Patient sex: M
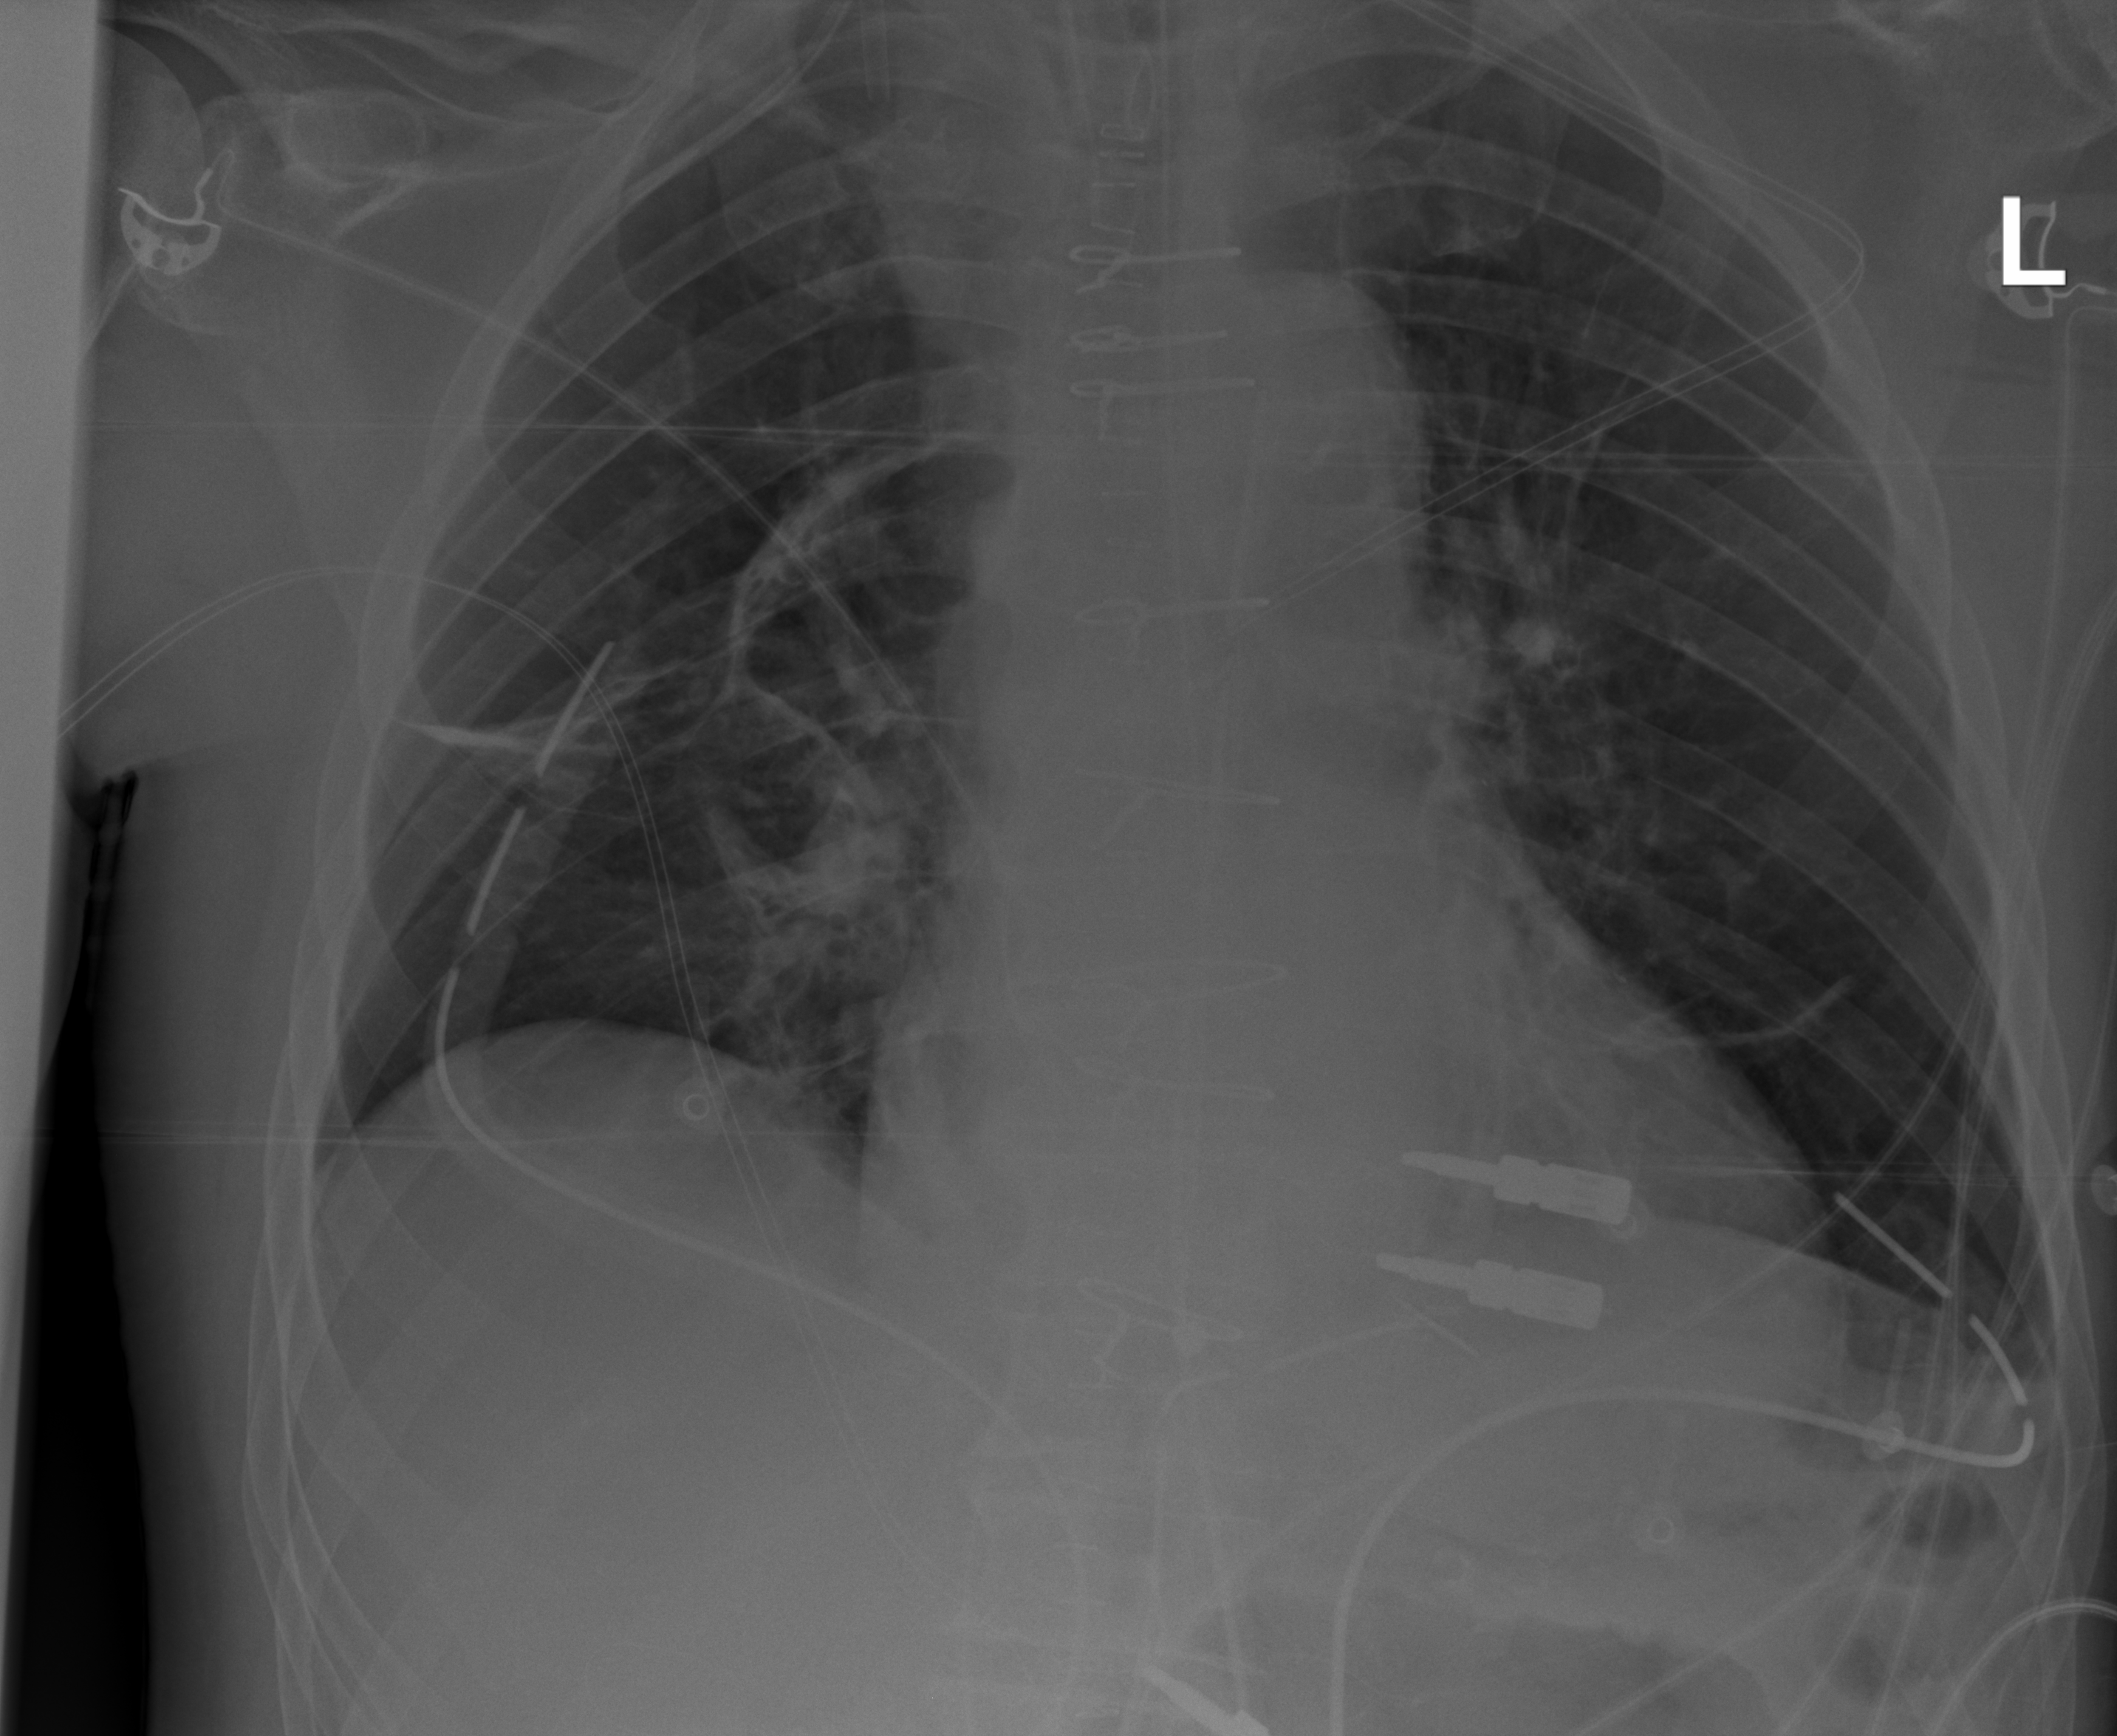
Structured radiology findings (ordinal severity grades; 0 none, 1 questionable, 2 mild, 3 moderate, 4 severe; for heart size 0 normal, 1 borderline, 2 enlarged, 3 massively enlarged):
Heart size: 0
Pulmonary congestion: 0
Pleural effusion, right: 0
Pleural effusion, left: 2
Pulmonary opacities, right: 0
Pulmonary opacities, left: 0
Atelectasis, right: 2
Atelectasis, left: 2